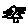
Label: tree